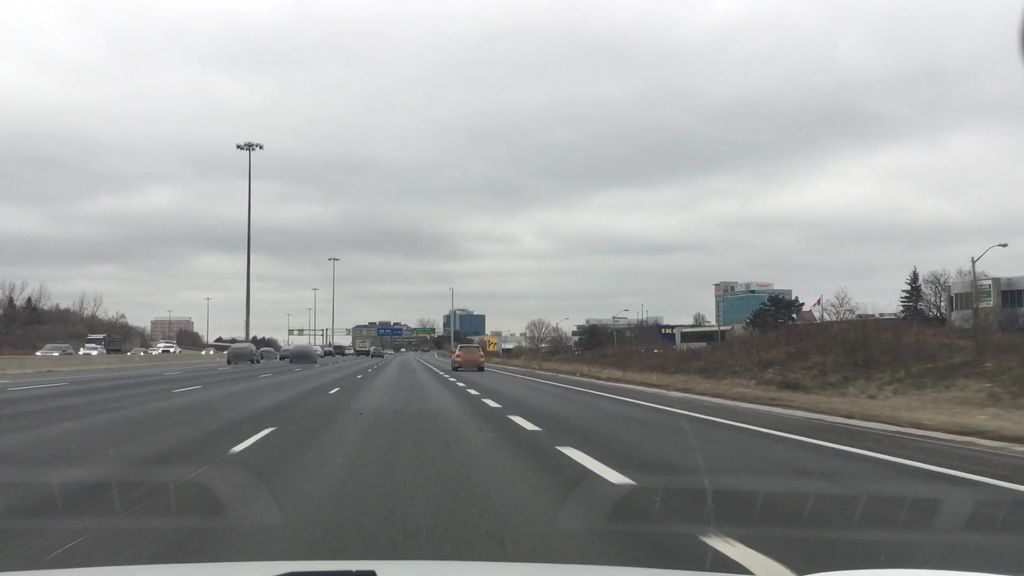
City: toronto